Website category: sports
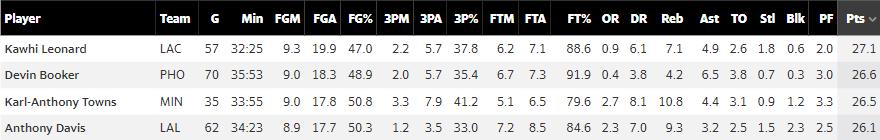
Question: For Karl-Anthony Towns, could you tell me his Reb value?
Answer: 10.8

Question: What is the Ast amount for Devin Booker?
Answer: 6.5

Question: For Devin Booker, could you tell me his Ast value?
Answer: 6.5

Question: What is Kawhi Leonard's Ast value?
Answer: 4.9

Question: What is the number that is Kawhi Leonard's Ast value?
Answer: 4.9

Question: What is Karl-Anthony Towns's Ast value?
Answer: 4.4

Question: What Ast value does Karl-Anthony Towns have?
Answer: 4.4

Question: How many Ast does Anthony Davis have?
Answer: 3.2

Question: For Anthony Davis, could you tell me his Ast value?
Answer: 3.2

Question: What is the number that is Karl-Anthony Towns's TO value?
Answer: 3.1

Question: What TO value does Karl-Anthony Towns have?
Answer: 3.1

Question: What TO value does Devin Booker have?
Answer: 3.8

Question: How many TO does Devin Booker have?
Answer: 3.8

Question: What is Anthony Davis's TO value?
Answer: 2.5

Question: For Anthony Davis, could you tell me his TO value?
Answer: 2.5

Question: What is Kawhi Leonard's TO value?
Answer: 2.6

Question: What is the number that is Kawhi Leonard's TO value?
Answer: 2.6

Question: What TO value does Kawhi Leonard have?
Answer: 2.6

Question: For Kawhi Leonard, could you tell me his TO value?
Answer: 2.6

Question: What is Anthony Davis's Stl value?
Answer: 1.5

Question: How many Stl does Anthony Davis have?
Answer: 1.5

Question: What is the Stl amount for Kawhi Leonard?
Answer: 1.8

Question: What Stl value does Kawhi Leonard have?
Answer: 1.8

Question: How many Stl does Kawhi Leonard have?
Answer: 1.8

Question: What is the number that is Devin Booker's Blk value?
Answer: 0.3

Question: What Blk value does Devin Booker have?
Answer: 0.3

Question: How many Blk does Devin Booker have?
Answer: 0.3

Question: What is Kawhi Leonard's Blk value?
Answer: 0.6

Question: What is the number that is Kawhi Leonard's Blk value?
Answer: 0.6

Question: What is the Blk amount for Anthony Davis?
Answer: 2.3

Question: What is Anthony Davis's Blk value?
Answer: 2.3

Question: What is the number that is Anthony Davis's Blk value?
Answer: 2.3

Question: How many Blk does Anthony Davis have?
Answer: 2.3

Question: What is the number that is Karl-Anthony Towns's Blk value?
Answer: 1.2

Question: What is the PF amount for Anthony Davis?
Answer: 2.5

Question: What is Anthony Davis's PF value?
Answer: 2.5

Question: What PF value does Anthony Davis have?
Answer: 2.5

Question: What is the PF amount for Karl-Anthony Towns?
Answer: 3.3

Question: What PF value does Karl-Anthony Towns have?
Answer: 3.3

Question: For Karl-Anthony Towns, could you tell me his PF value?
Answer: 3.3

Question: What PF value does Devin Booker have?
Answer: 3.0

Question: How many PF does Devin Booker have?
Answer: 3.0

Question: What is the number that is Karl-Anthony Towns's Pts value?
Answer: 26.5

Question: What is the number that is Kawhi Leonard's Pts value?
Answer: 27.1

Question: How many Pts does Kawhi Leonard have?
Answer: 27.1

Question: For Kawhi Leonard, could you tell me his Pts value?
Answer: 27.1

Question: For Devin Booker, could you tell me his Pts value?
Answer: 26.6

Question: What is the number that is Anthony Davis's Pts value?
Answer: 26.1

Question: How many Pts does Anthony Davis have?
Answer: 26.1

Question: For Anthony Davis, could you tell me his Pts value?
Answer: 26.1